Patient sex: M
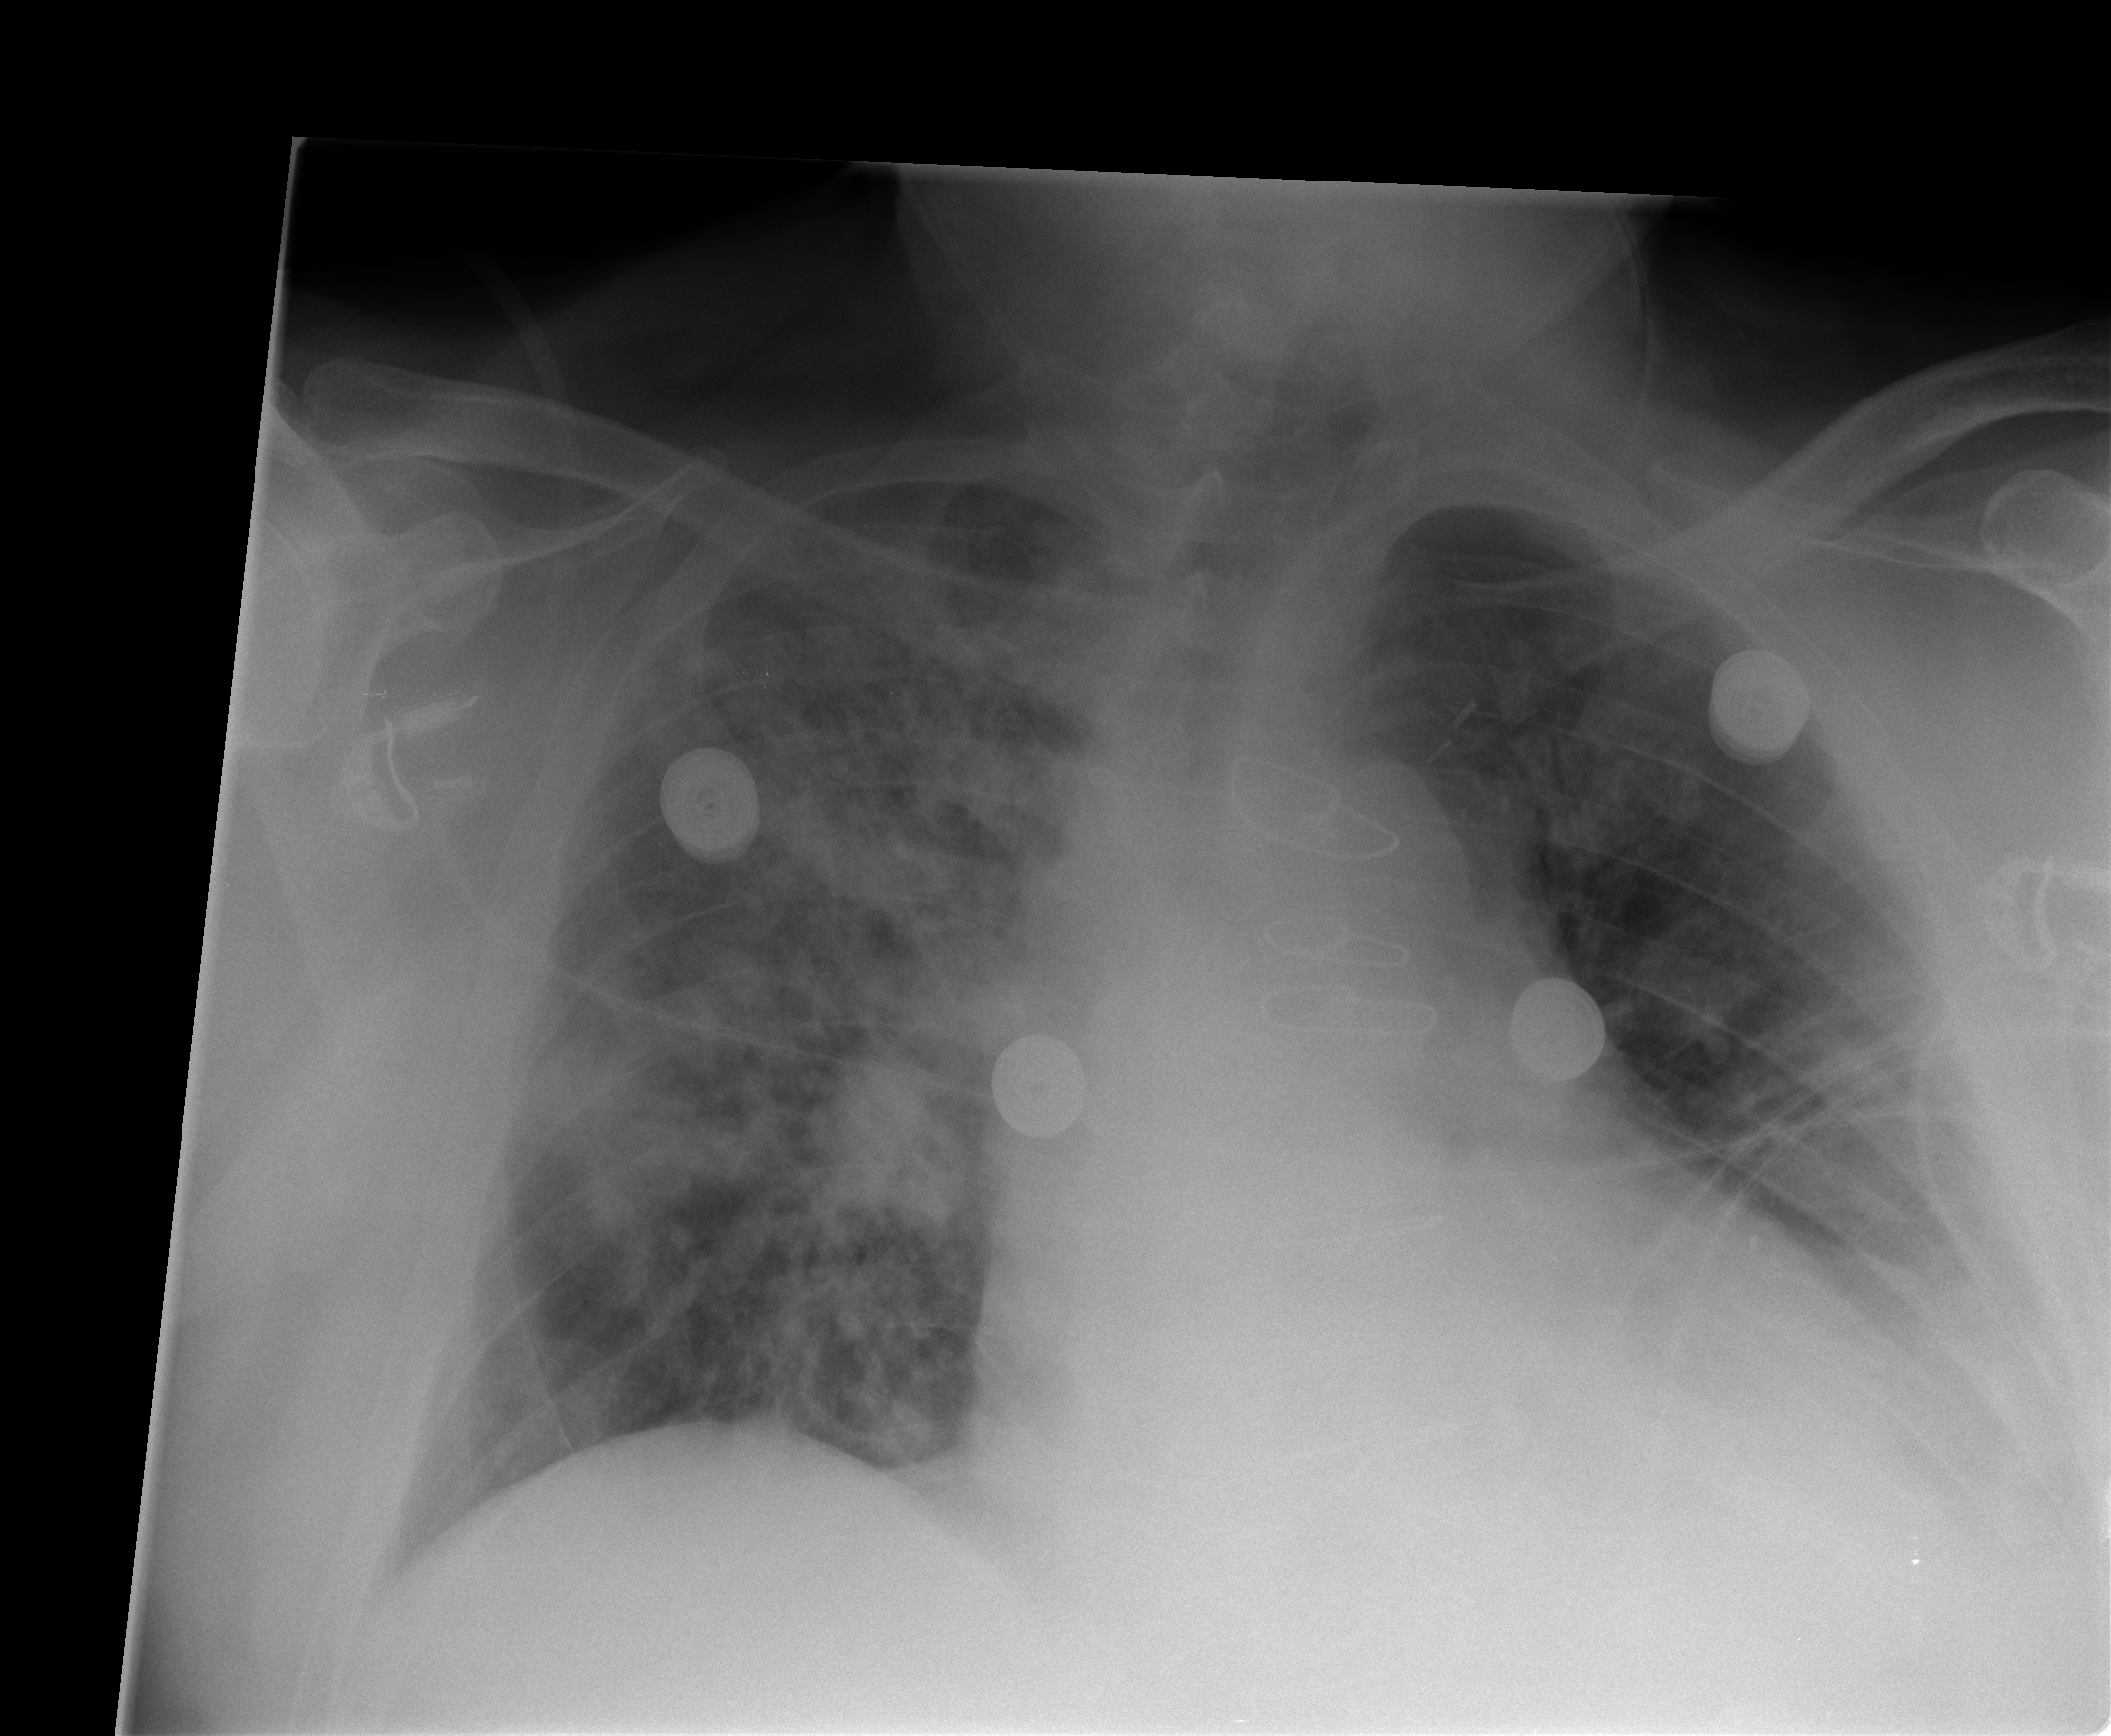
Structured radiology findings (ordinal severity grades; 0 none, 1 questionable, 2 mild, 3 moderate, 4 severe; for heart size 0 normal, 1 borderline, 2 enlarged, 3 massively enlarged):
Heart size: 2
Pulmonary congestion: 2
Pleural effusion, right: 0
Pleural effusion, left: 2
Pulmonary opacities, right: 3
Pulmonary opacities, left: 2
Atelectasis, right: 3
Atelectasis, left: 2